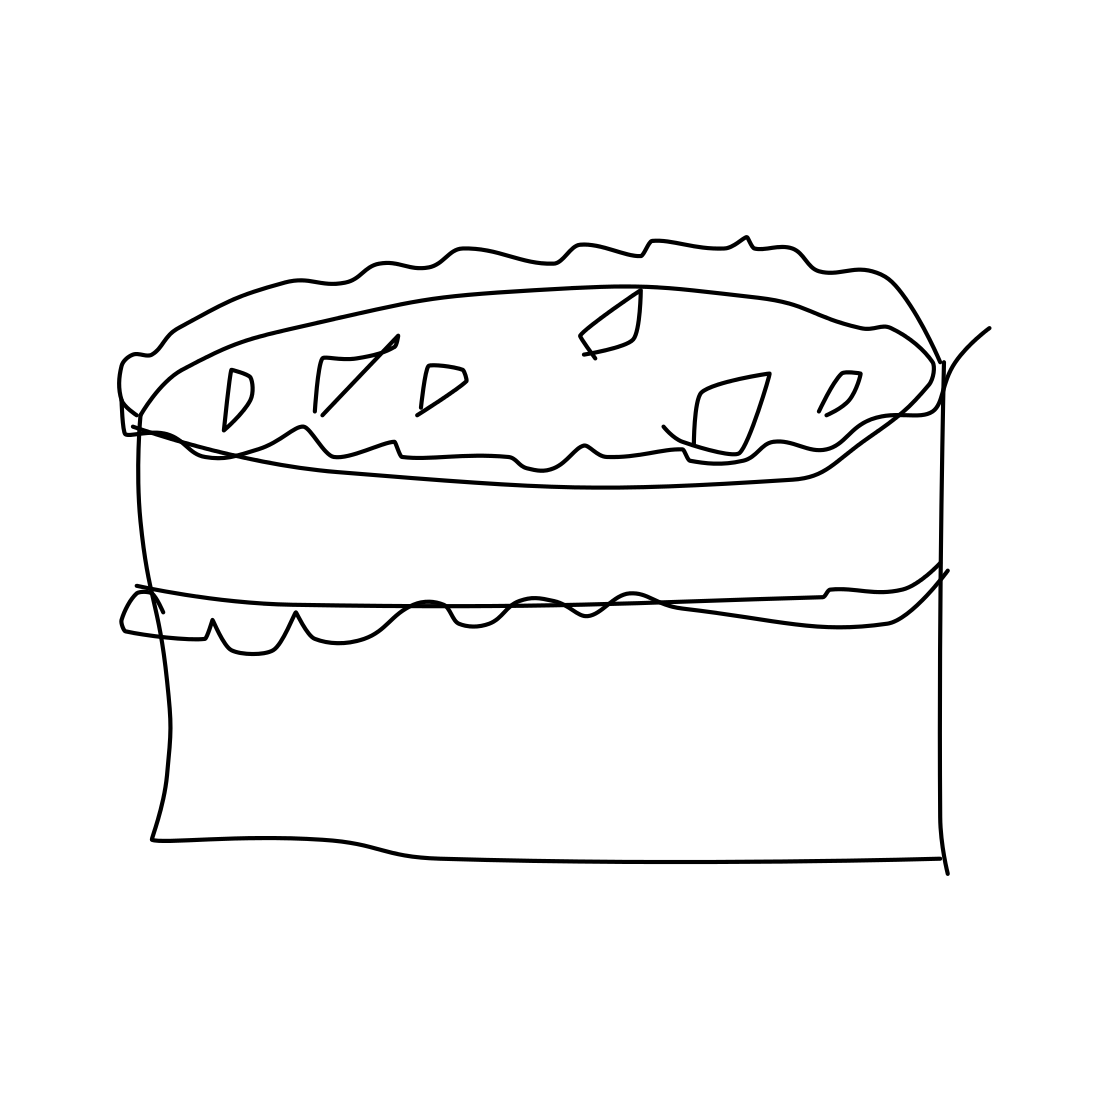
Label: cake